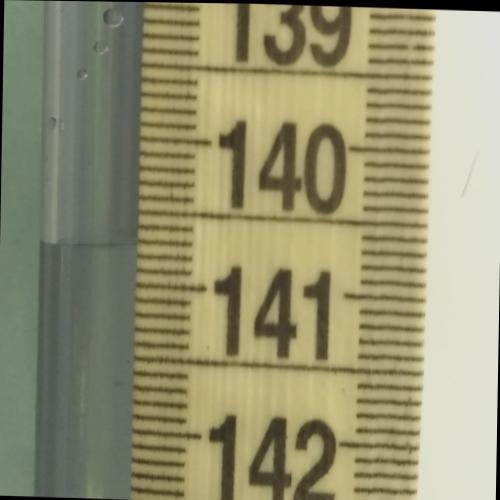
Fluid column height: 140.7 cm